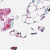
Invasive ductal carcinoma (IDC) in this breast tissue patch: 0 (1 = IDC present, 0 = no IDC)